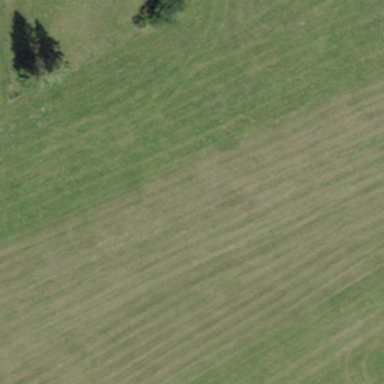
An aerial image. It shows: Area covered with grass.